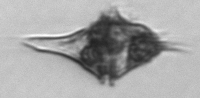
Label: Amylax